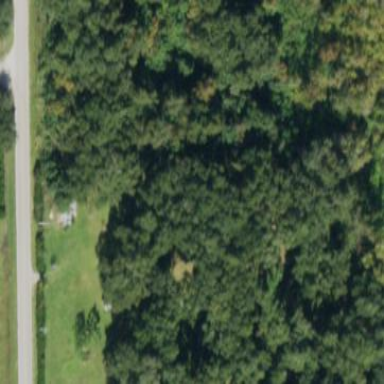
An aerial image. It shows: Mixed woodland with various types of leaves.